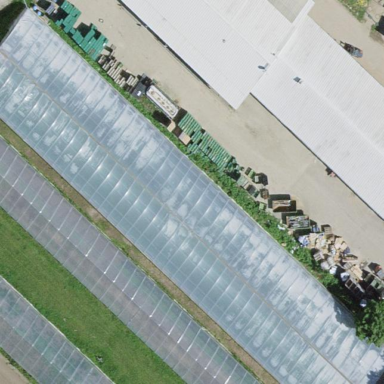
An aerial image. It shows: Greenhouse.